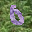
Label: 0